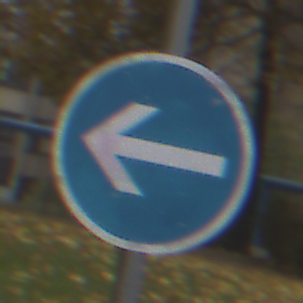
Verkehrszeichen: VorgeschriebeneFahrtrichtungHierLinks
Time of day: MorningAfternoon
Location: Outdoor (Nature)
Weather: Overcast
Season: Autumn
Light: Natural